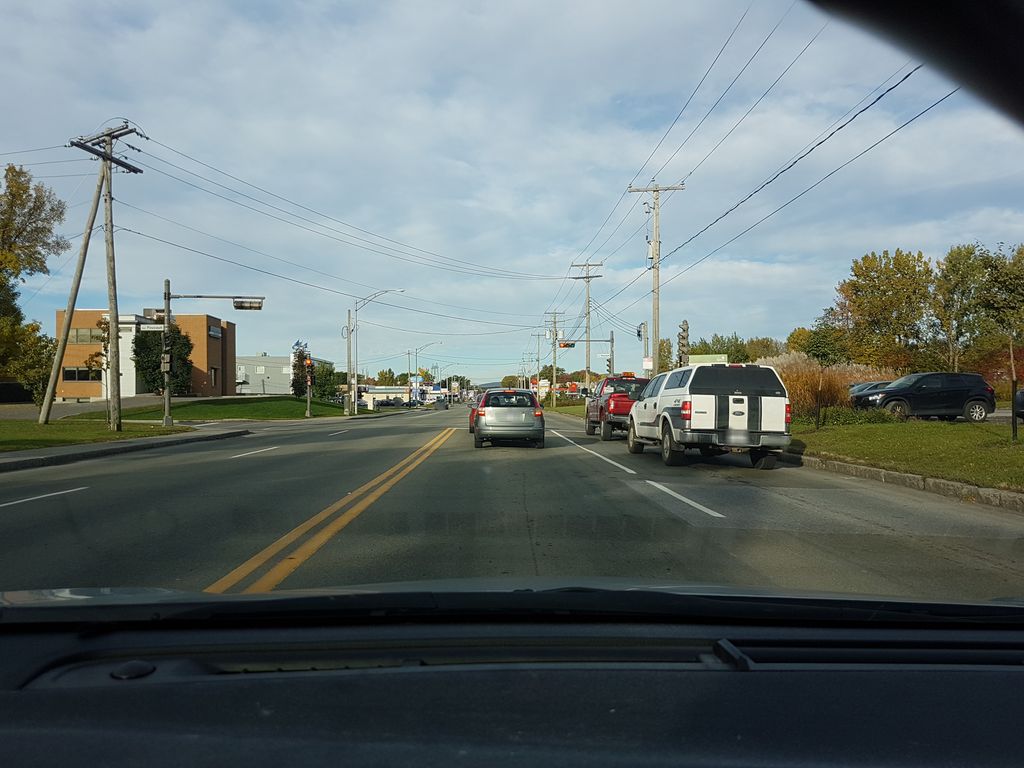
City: quebec_city